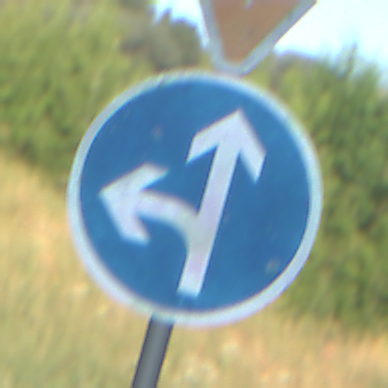
Verkehrszeichen: VorgeschriebeneFahrtrichtungGeradeausOderLinks
Zusatzzeichen oben: VorfahrtGewaehren
Umgebung: Outdoor, Nature
Tageszeit: MorningAfternoon
Wetter: Clear
Licht: Natural
Jahreszeit: NotSpecified
Kontrast: HighContrast